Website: walmart
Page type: payment
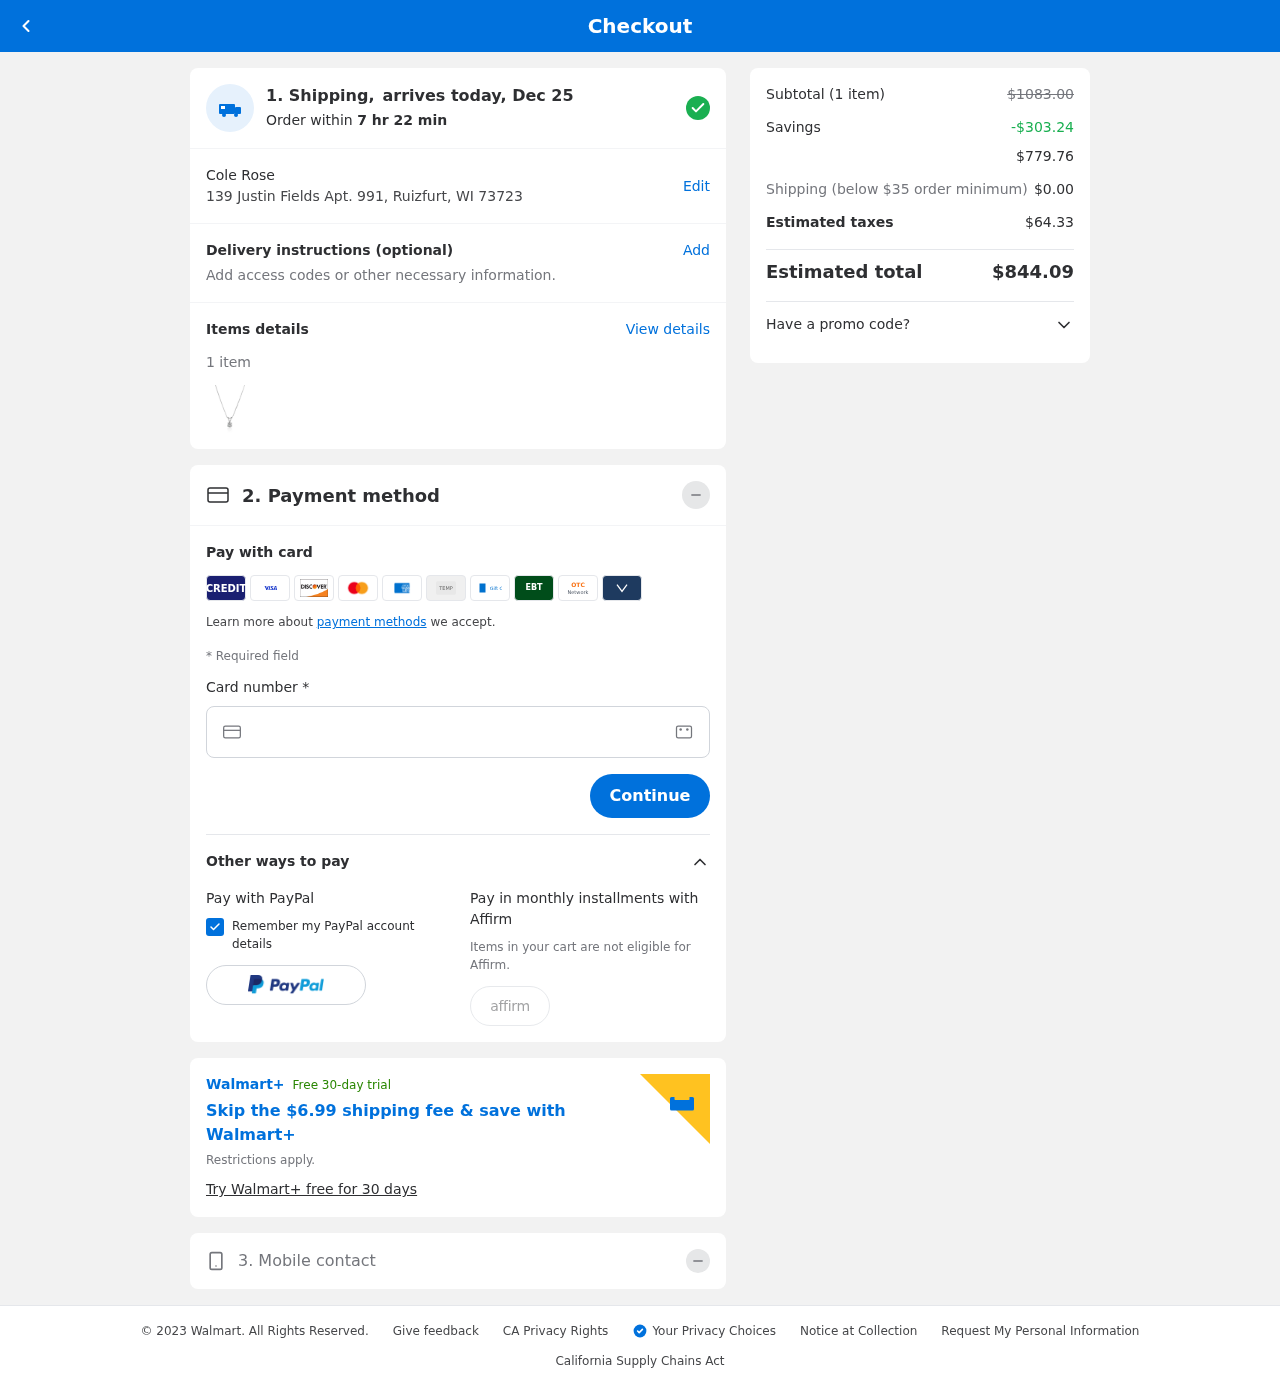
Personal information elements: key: PII_FULLNAME
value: Cole Rose
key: PII_STREET
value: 139 Justin Fields Apt. 991
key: PII_CITY_STATE_ZIP
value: Ruizfurt, WI 73723
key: PII_CARD_NUMBER
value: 6589 6630 1825 1281
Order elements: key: ORDER_DELIVERY_DATE
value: Dec 25
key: ORDER_NUM_ITEMS
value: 1
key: ORDER_SUBTOTAL_BEFORE_SAVINGS
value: $1083.00
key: ORDER_SAVINGS
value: -$303.24
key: ORDER_SUBTOTAL
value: $779.76
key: ORDER_SHIPPING_COST
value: $0.00
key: ORDER_TAX
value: $64.33
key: ORDER_TOTAL
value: $844.09